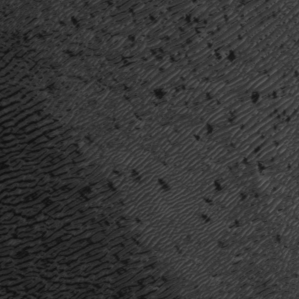
Label: frost